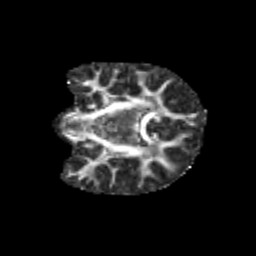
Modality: FA
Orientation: coronal
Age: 9
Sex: male
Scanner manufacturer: siemens
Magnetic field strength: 3 T
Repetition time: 3.8 s
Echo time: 0.07 s